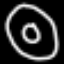
Label: donut